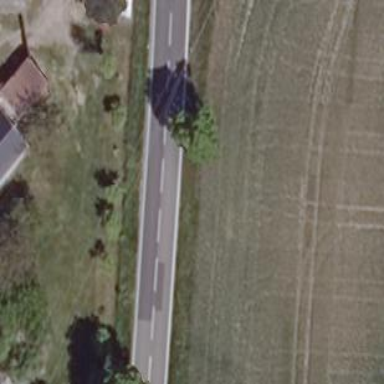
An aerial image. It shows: Secondary road.